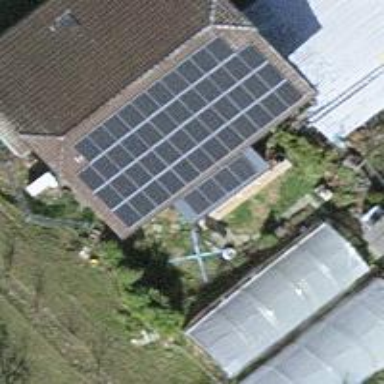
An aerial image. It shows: Solar power generator using photovoltaic panels.